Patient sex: M
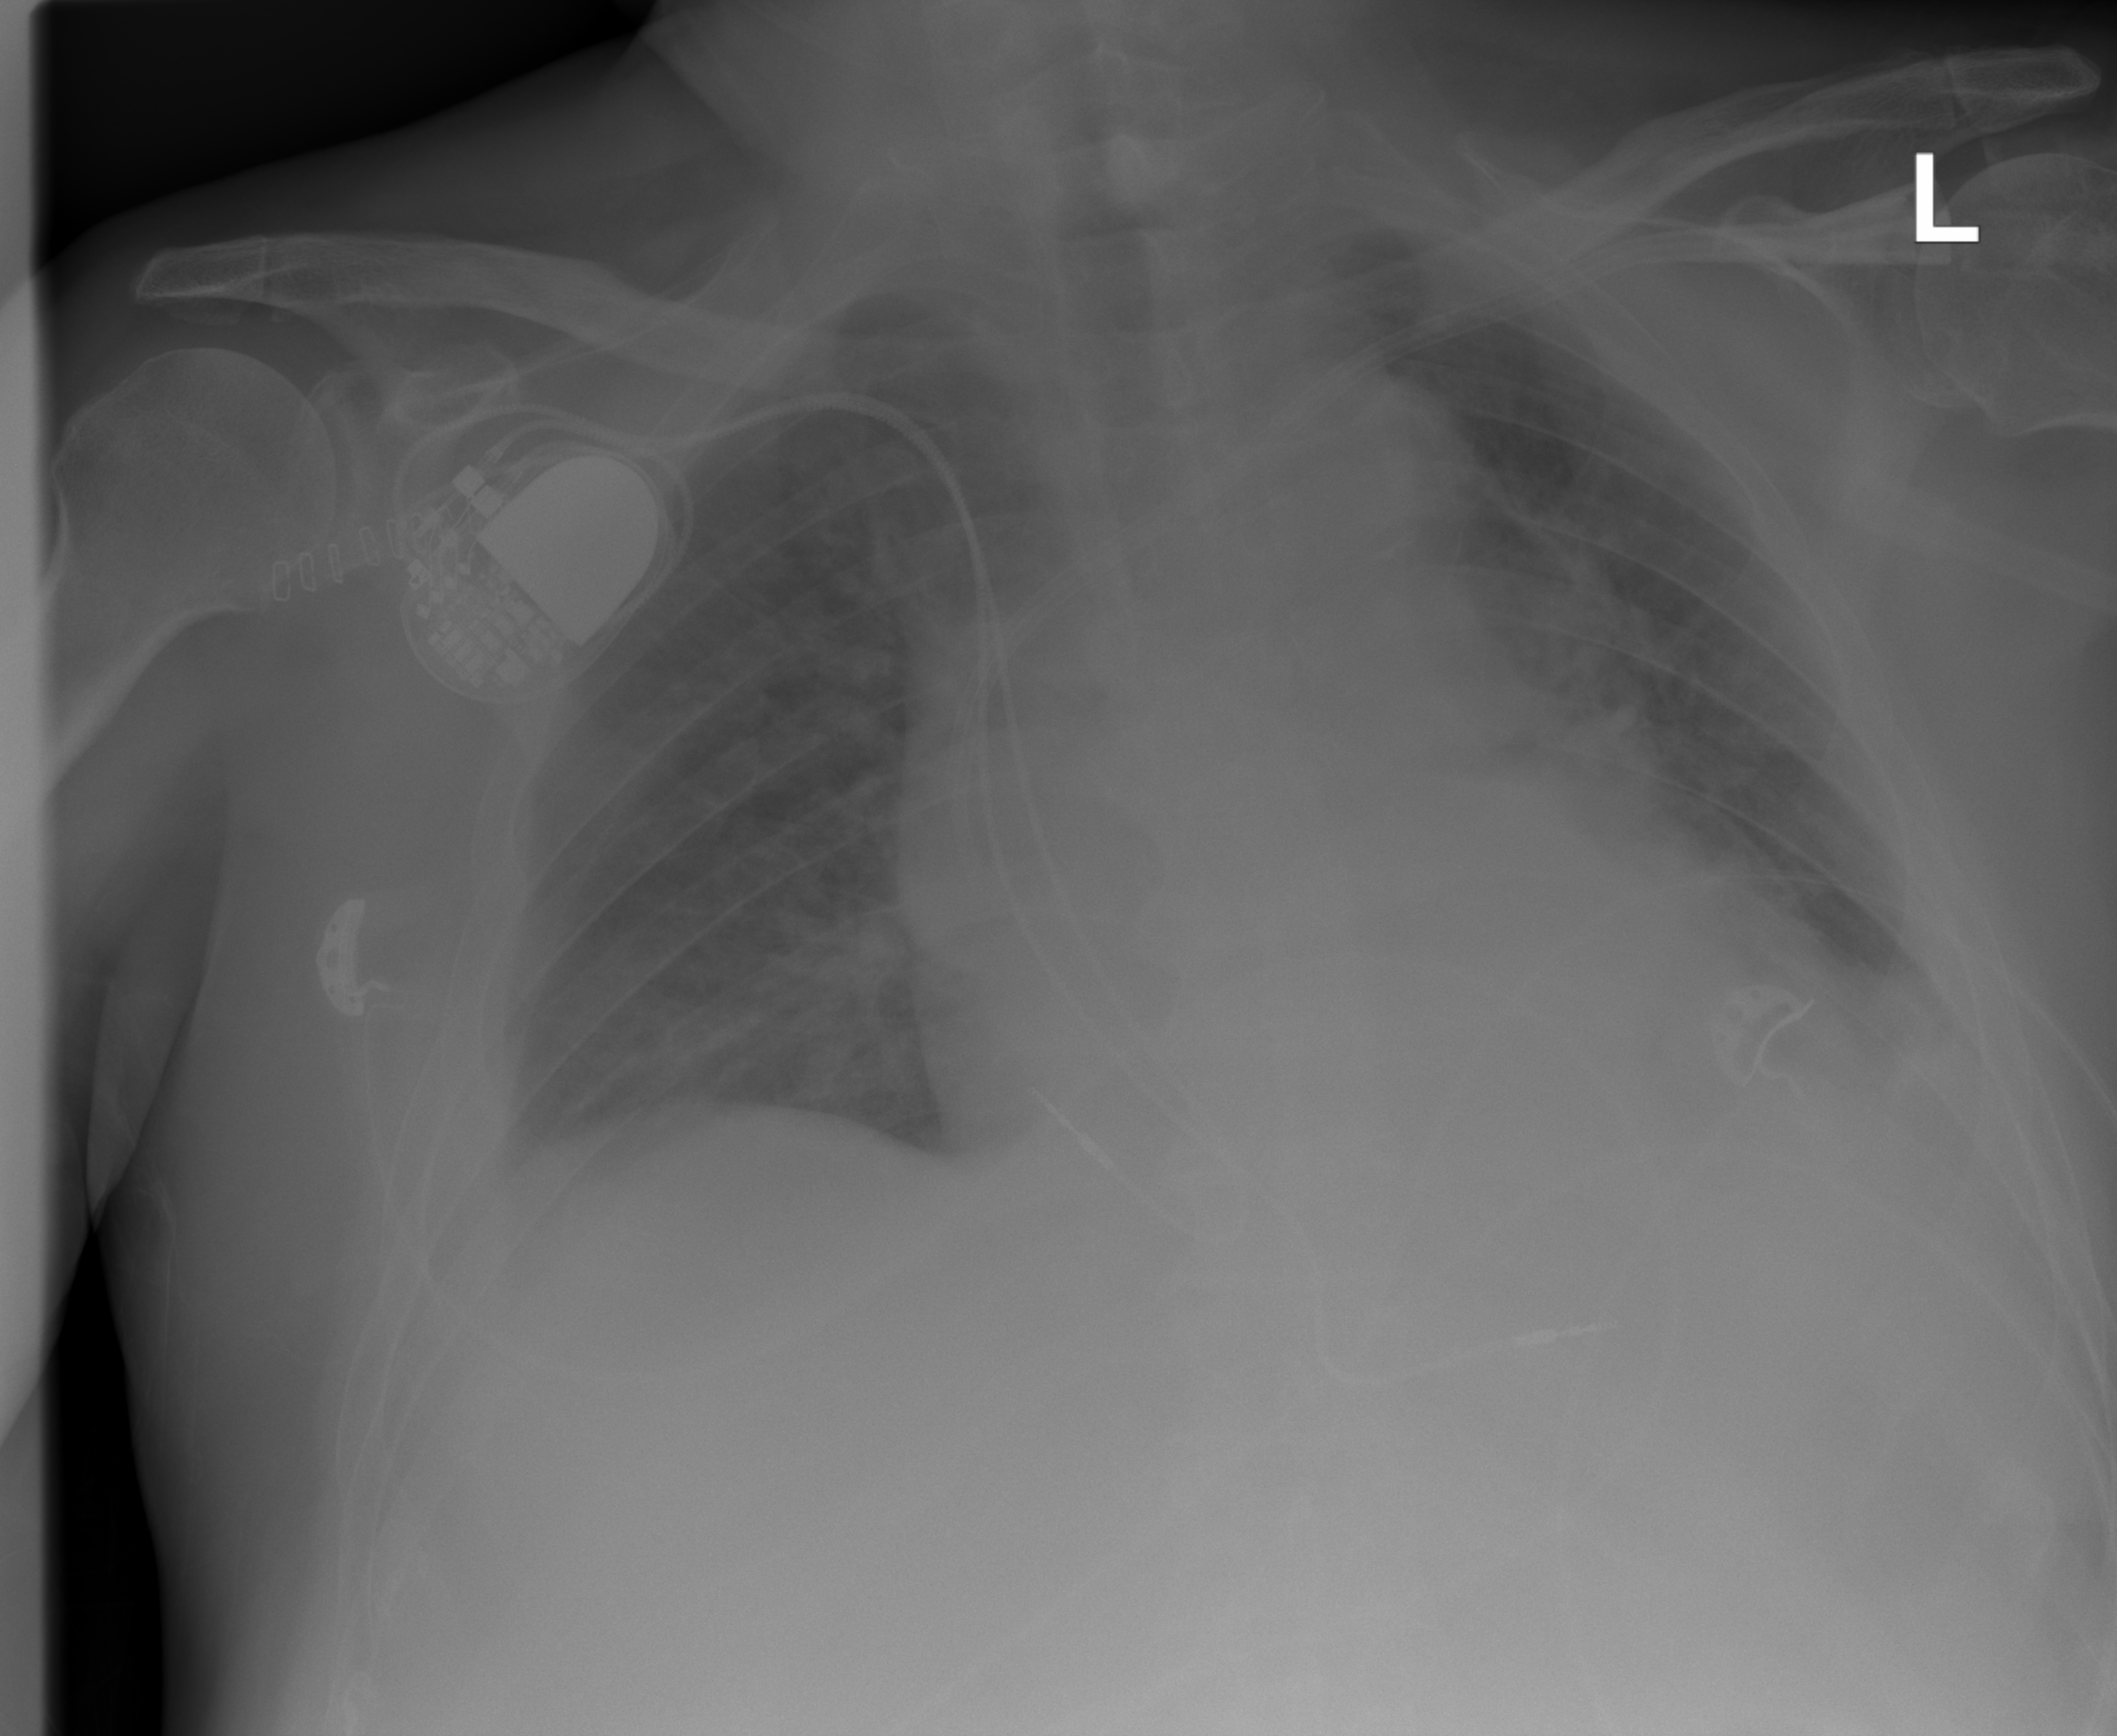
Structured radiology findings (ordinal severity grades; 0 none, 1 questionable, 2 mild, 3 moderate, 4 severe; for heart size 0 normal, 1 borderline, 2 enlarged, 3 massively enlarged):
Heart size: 2
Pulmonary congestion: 2
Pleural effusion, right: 0
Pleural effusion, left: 2
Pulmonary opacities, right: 0
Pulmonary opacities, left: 0
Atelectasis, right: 0
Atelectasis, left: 2